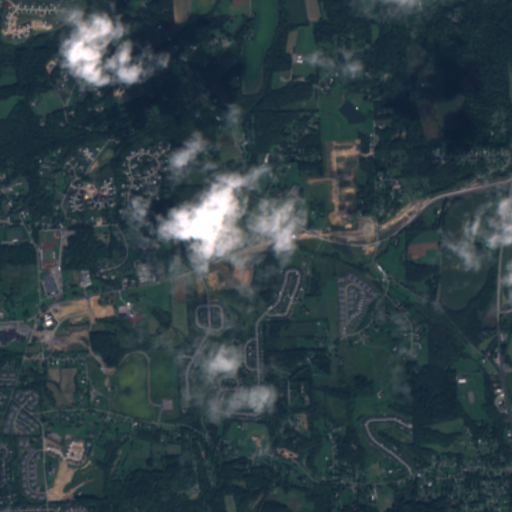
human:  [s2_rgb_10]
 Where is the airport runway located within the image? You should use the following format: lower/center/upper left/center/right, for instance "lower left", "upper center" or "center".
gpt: The airport runway is located in the upper center of the image.
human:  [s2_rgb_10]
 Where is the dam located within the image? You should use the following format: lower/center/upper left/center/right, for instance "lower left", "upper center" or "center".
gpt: The dam is located in the center left of the image.
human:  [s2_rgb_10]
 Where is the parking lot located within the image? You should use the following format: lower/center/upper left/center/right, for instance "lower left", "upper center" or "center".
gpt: The parking lot is located in the center left of the image.
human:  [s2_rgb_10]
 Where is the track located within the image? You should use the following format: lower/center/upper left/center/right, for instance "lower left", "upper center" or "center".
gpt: The track is located in the center left of the image.
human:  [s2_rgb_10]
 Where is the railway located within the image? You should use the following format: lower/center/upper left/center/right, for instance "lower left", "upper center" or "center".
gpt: The railway is located in the lower left of the image.
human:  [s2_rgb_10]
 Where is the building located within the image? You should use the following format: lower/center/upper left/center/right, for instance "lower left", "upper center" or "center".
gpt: There is no building in the image.